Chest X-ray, PA view. Patient: 62 years old, sex F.
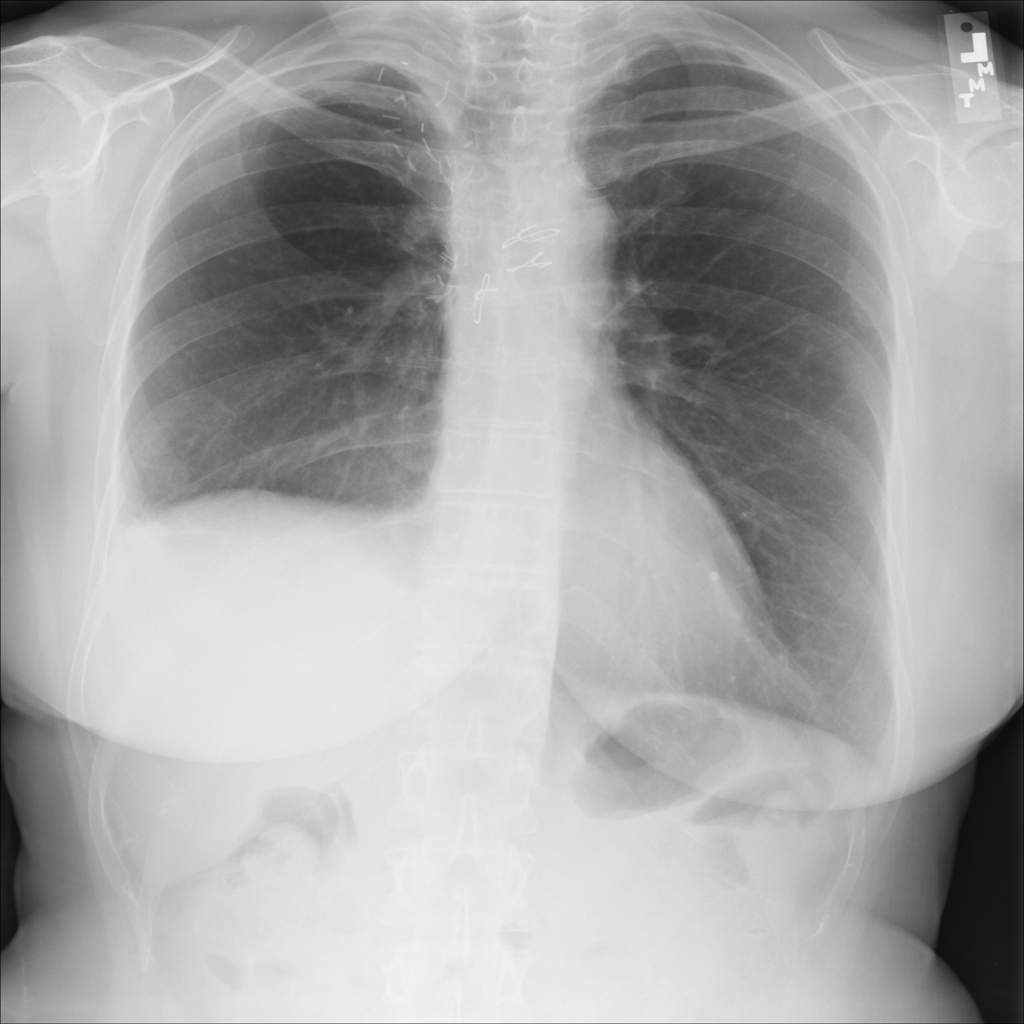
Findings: No Finding